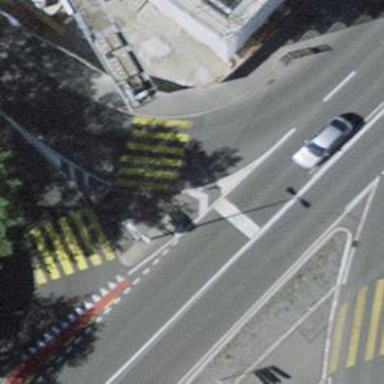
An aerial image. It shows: Traffic island located on footway.